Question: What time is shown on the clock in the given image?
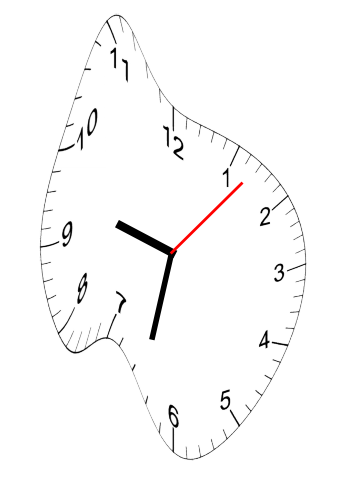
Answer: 09:32:07